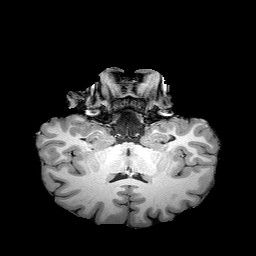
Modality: T1w
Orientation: sagittal
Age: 21
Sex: male
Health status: healthy